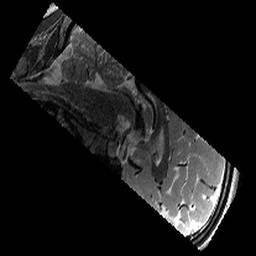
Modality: T2w
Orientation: sagittal
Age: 13
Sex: male
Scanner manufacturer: siemens
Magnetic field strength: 3 T
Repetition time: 9.23 s
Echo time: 0.067 s